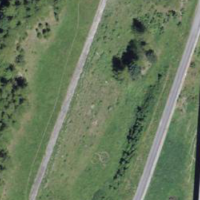
EUNIS habitat code: 23
Species observed at this site:
Erebia alberganus
Tanacetum vulgare
Melilotus albus